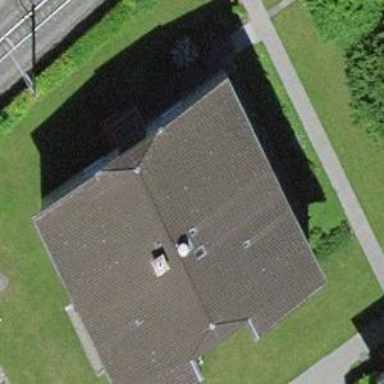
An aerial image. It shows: Residential building.